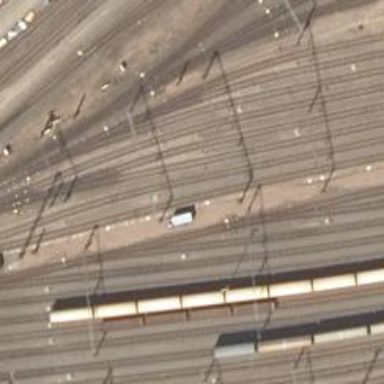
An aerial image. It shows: Railway signal.